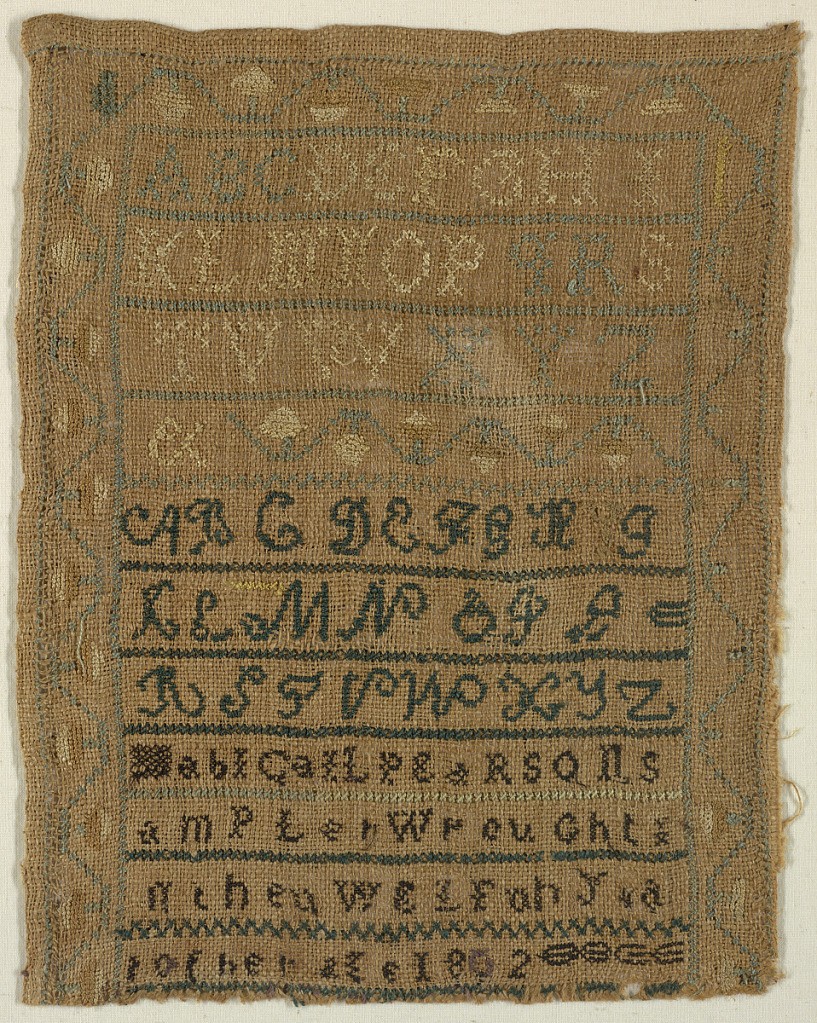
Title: Sampler
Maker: Abigail Pearson, American
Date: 1802
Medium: silk embroidery on linen foundation Technique: embroidered in cross stitch on plain weave foundation
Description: Two fragments of a long sampler stitched together, embroidered in black, green and yellow on a darkened linen ground.  The top half has alphabets and the inscription with a floral vine border; the lower half has many horizontal bands of simple stitches and patterns, and an alphabet.